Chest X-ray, AP view. Patient: 15 years old, sex M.
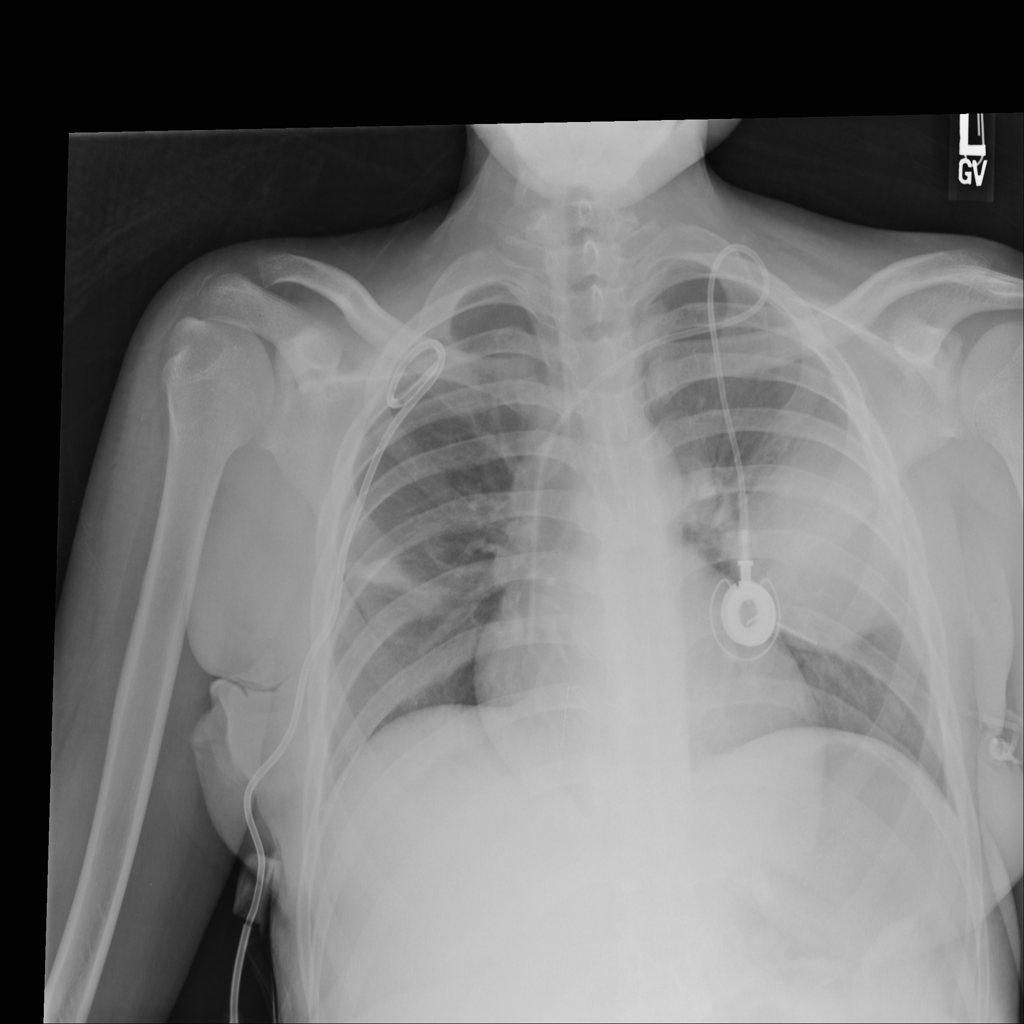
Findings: No Finding